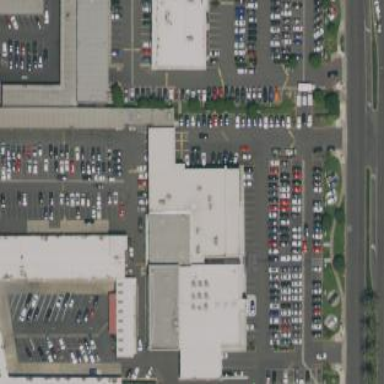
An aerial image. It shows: Building housing car shop.